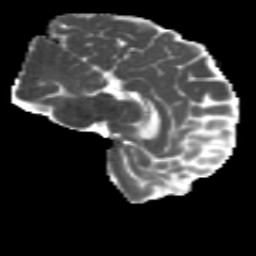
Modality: MD
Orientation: sagittal
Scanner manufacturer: siemens
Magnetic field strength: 3 T
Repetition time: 4.16 s
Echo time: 0.0806 s